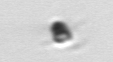
Label: Pyramimonas